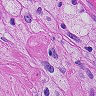
Metastatic tissue present: yes